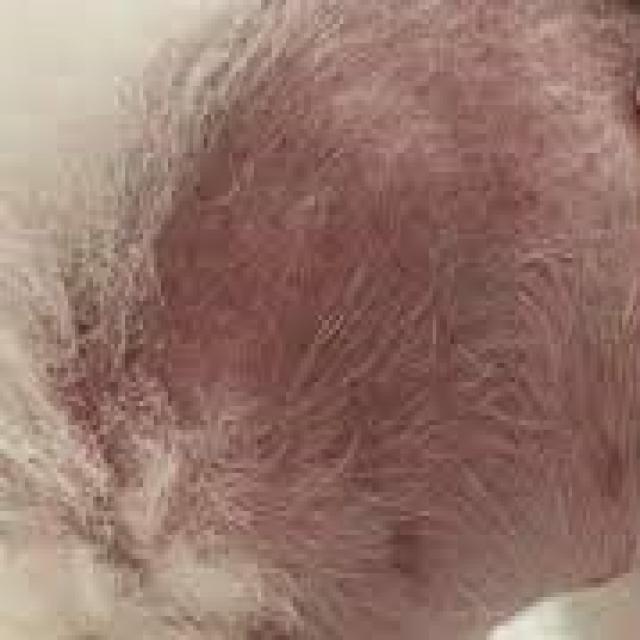
Canine fungal skin infection — characterized by alopecia, scaling, crusting, and circular lesions. Common agents include Malassezia and Candida species.